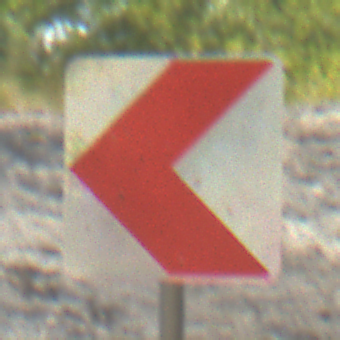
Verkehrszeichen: RichtungstafelnInKurvenKleinRechts
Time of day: MorningAfternoon
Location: Outdoor (Nature)
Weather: PartlyCloudy
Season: NotSpecified
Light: Natural